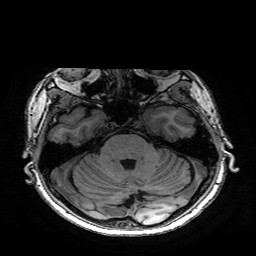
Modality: T1w
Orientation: coronal
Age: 60
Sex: female
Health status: healthy
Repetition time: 2.53 s
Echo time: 0.0034 s